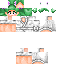
A female human skin with pale skin, wearing brown long hair dressed in a green tshirt and brown shorts, featuring a closed mouth.